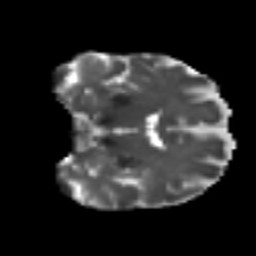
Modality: T2w
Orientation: coronal
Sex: female
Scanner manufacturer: ge
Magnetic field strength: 3 T
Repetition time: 7 s
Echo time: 0.08 s